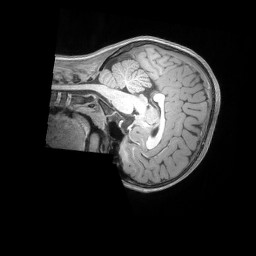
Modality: T1w
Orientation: sagittal
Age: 9
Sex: female
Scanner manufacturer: siemens
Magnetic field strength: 3 T
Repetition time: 2.53 s
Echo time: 0.00164 s